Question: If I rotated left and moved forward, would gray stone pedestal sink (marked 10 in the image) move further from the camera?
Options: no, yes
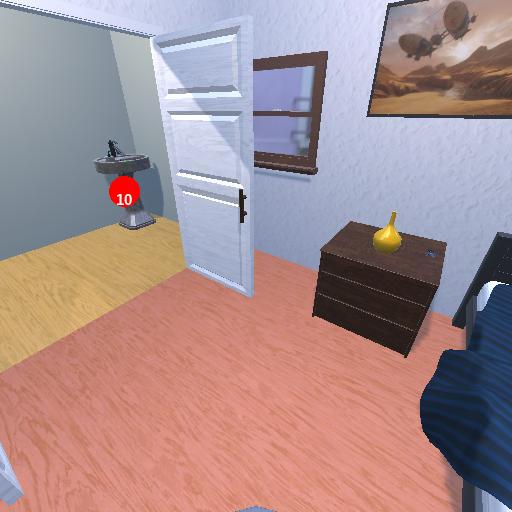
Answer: no